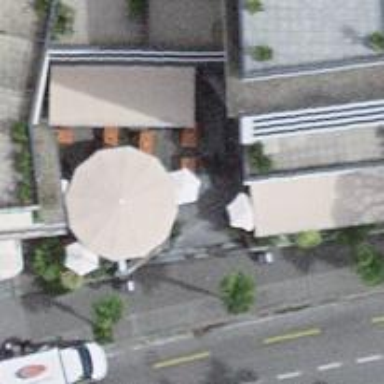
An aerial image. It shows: Restaurant.